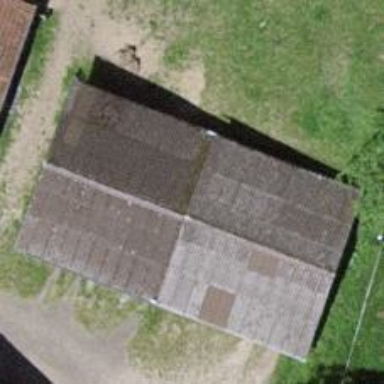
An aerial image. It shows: Shed building.